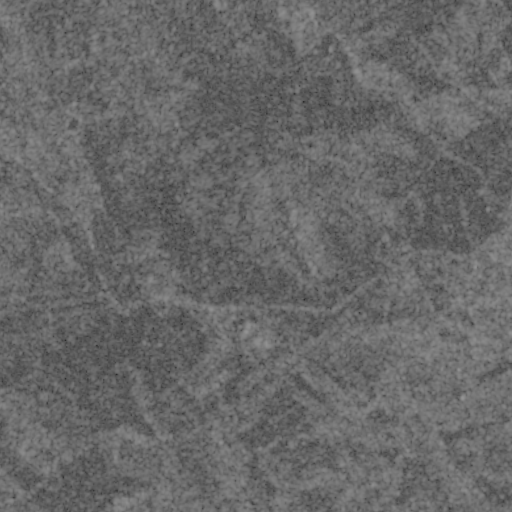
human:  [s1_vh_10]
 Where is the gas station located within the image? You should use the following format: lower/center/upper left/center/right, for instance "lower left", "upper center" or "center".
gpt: The gas station is located in the lower left of the image.
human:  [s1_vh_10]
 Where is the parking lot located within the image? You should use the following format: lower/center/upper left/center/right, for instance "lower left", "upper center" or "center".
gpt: The parking lot is located in the lower left of the image.
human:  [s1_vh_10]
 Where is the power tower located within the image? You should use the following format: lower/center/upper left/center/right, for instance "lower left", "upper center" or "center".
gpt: There is no power tower in the image.

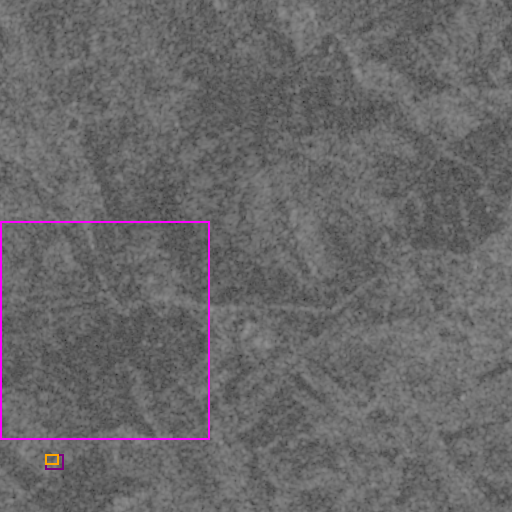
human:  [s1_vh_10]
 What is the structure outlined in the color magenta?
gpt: The structure outlined in magenta is a crop field.
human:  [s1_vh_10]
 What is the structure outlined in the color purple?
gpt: The structure outlined in purple is a gas station.
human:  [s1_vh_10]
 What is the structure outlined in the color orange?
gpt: The structure outlined in orange is a parking lot.
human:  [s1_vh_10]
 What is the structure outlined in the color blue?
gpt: There is no blue outline.